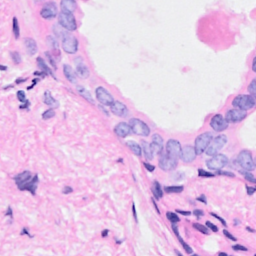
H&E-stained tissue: Breast